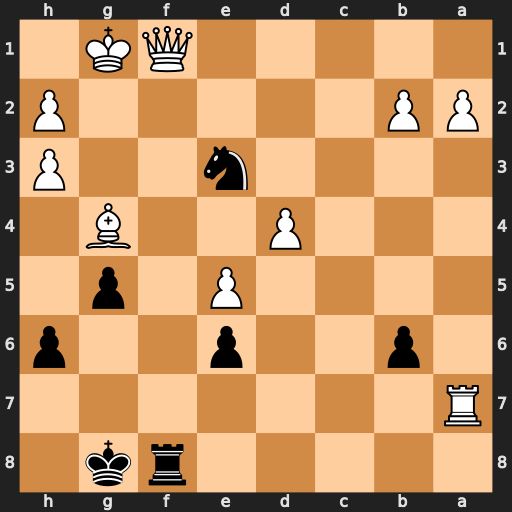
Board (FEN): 5rk1/R7/1p2p2p/4P1p1/3P2B1/4n2P/PP5P/5QK1
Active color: b
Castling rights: -
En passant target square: -
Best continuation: Rxf1#